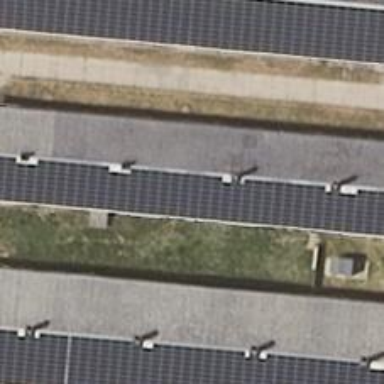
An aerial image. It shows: Solar photovoltaic panel generator producing electricity as small installation.